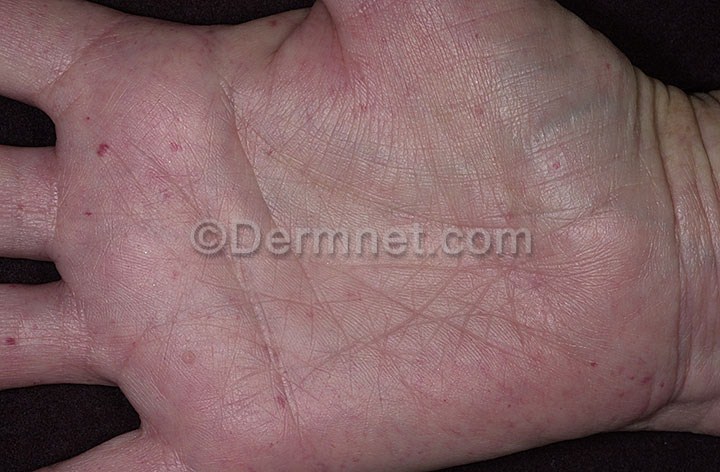
Disease: Lupus and other Connective Tissue diseases